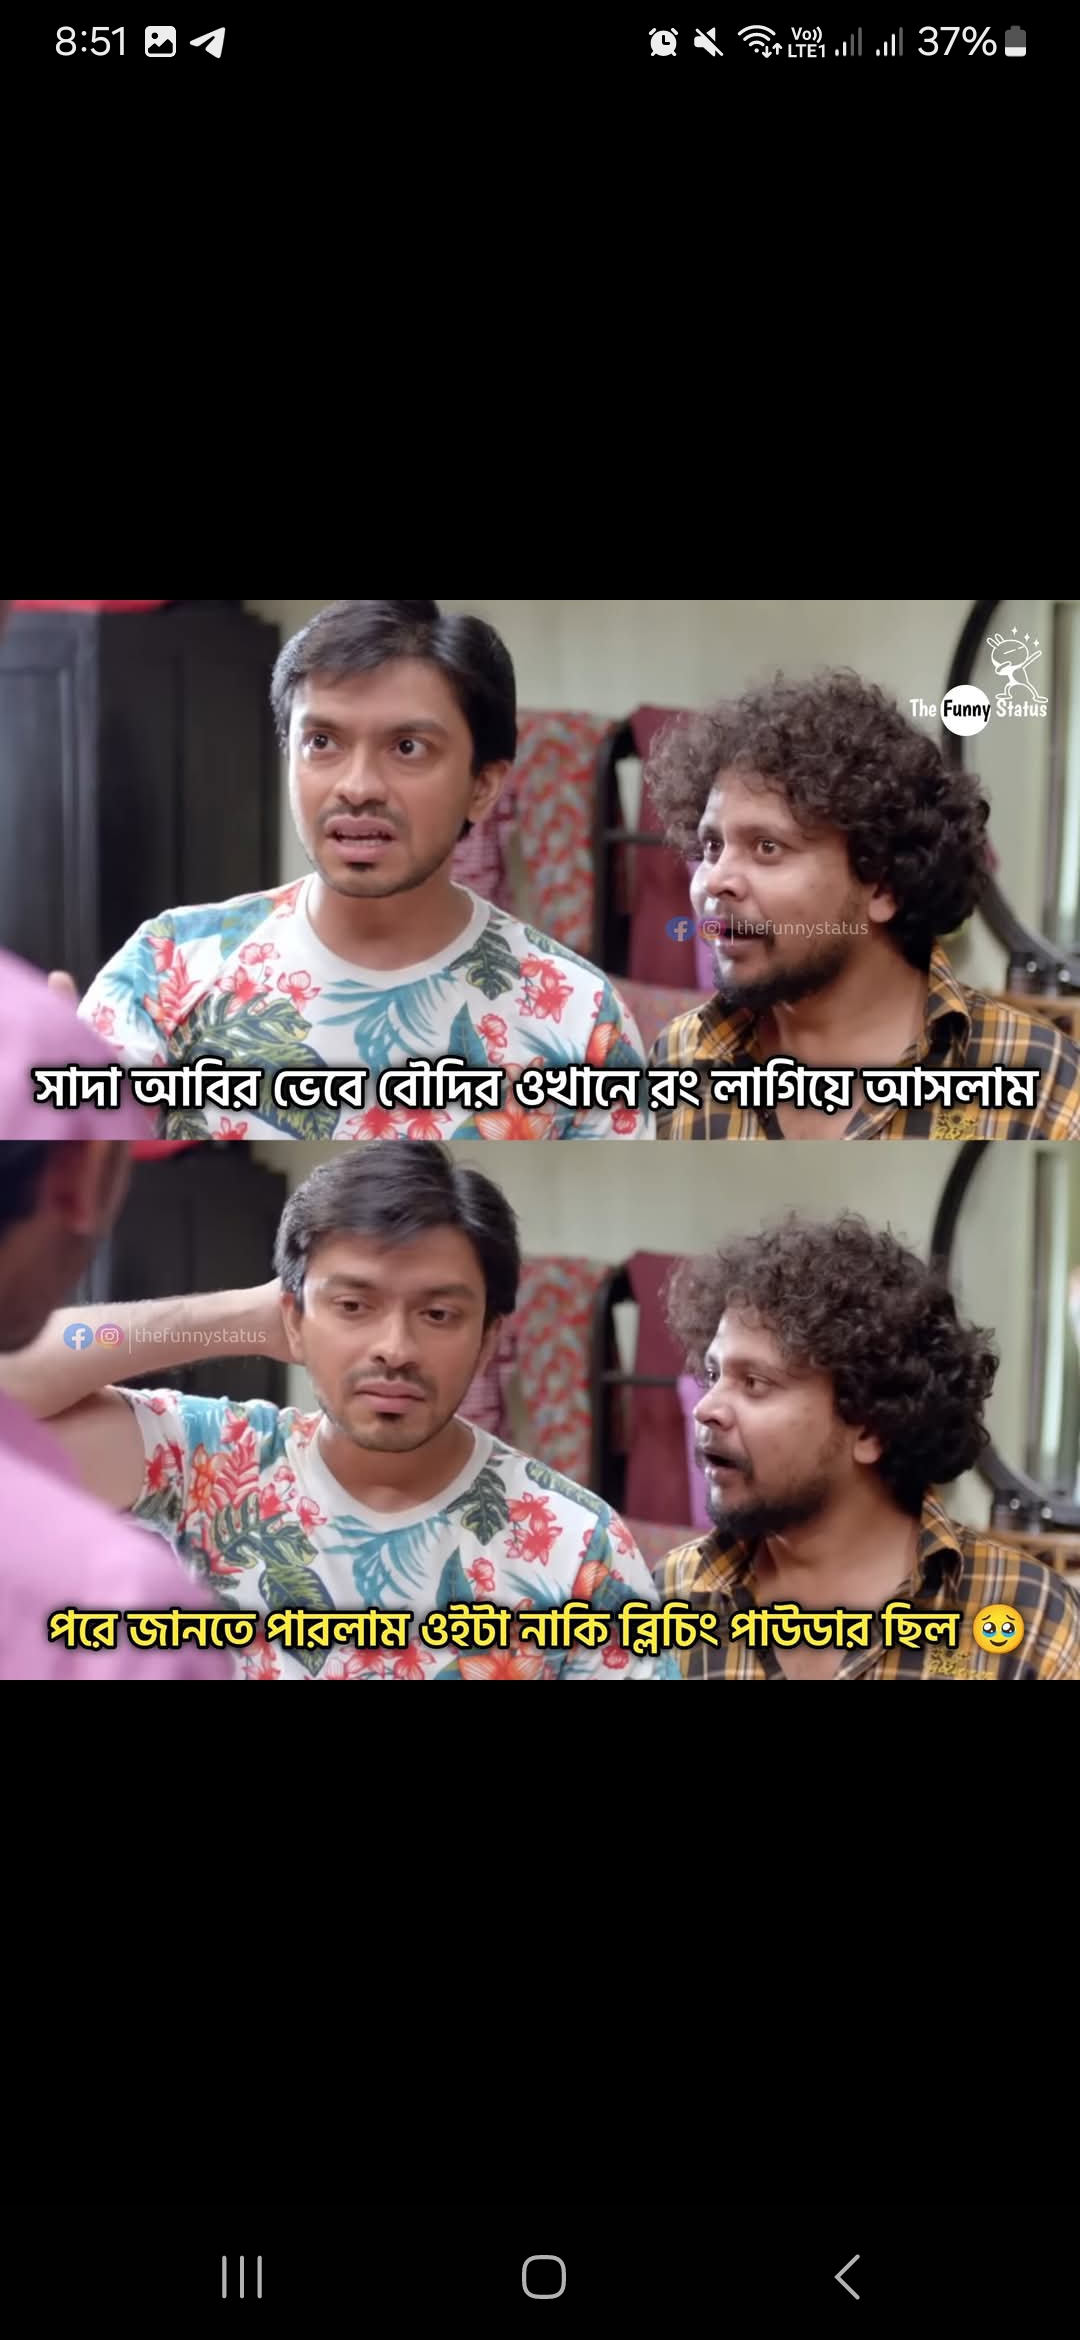
Text: সাদা আবির ভেবে বৌদির ওখানে রং লাগিয়ে আসলাম
পরে জানতে পারলাম ওইটা নাকি ব্লিচিং পাউডার ছিল
Label: Non Hate